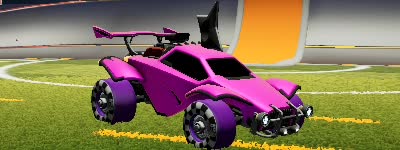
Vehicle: octane